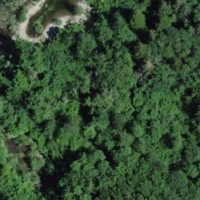
EUNIS habitat code: 44
Species observed at this site:
Euphorbia cyparissias